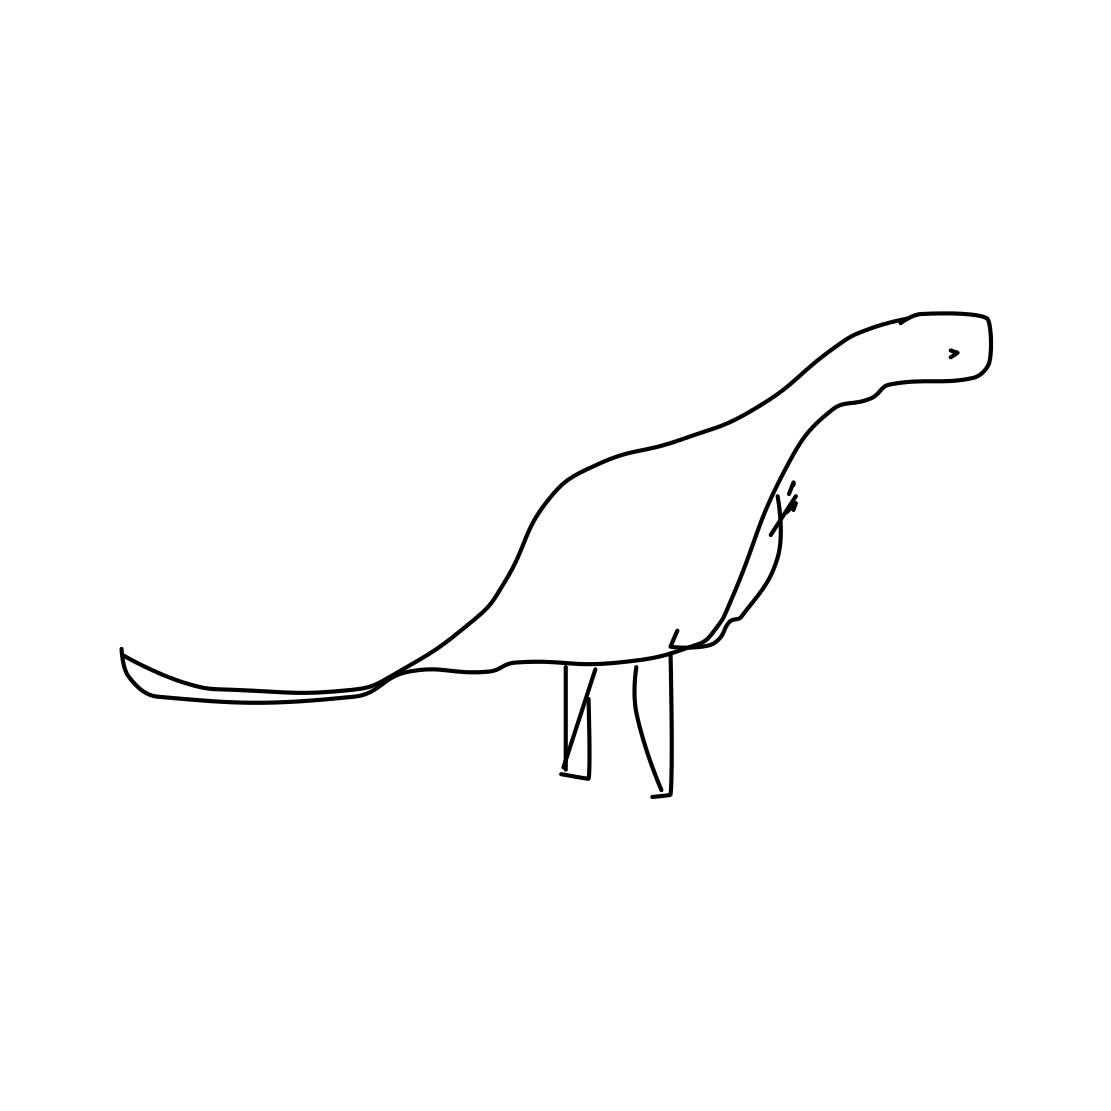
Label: kangaroo